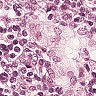
Metastatic tissue present: yes